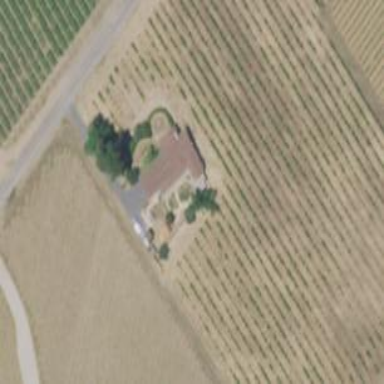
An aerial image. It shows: Vineyard growing wine grapes.